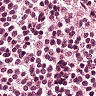
Metastatic tissue present: no